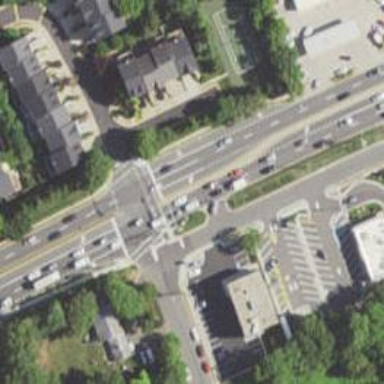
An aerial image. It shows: Zebra crossing on footway.